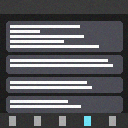
Screen state: on